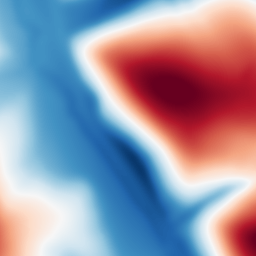
Category: multiscale
Decomposition family: dog
Decomposition parameters: sigma_low: 5
sigma_high: 100
Upsampling method: cubic_mitchell
Upsampling parameters: scale: 4
Upsampling scale: 4